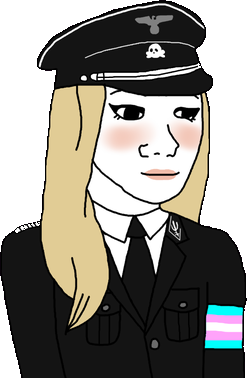
Label: 5_Trad_Wife